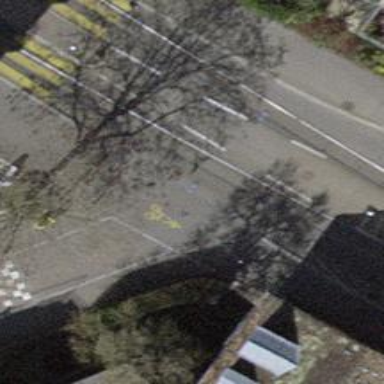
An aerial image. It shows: Unmarked crossing with traffic calming table.